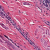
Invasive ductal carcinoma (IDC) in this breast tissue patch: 0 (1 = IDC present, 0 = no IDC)